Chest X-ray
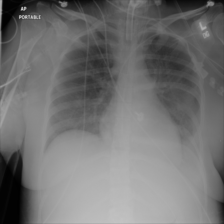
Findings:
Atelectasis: negative
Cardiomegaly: negative
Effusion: positive
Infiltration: positive
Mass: negative
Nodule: negative
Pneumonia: negative
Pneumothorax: negative
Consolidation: negative
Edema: negative
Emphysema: negative
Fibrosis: negative
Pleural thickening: negative
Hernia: negative